Interaction volume radius: 5 \u00c5
Interaction volume height: 25 \u00c5
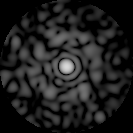
Disorder parameter: 0.7915